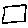
Label: square